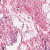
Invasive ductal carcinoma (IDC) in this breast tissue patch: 0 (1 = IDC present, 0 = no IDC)